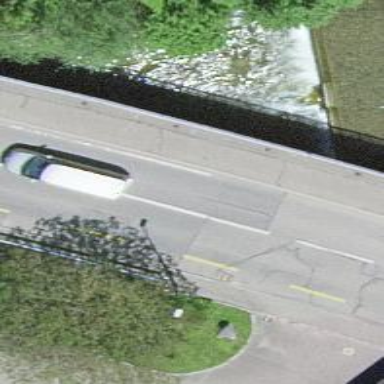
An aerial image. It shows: Zebra crossing on the road.